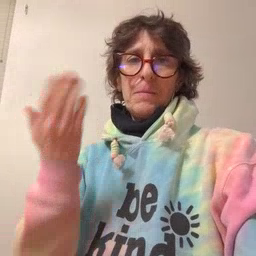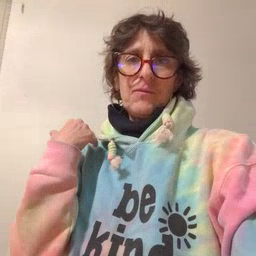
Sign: before